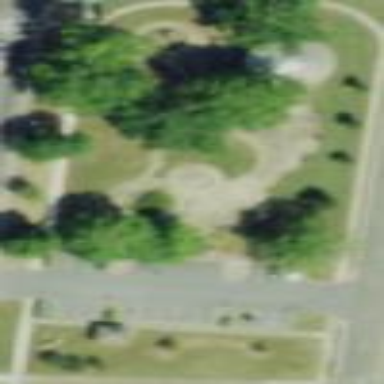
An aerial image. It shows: Lovely park for leisure and relaxation.